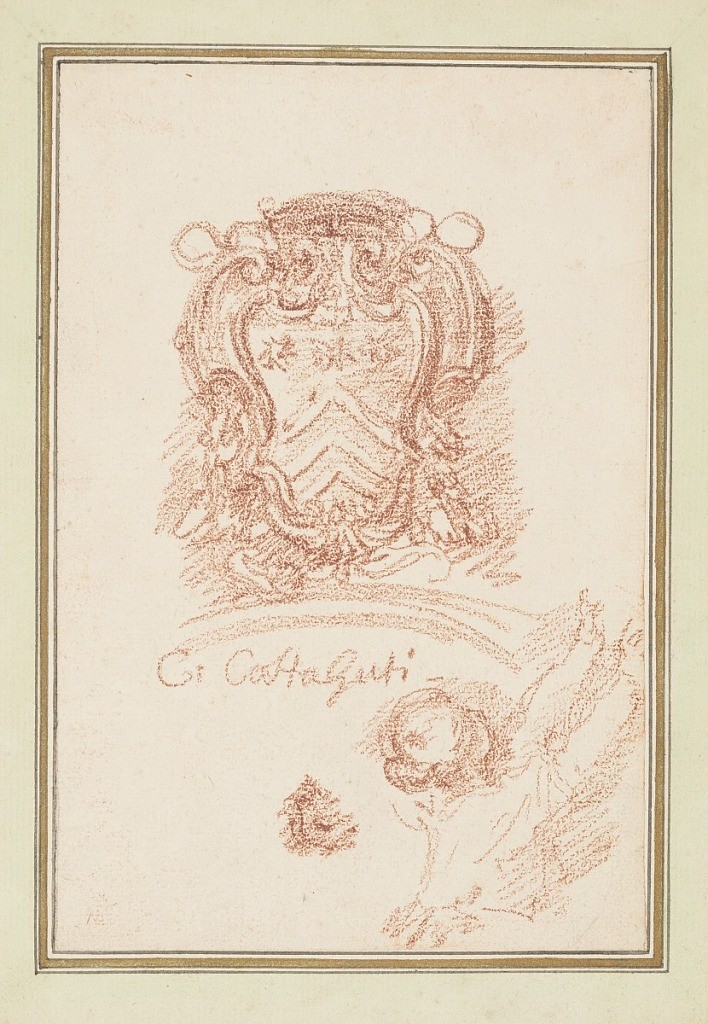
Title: Costaguti coat of arms and part of a female figure
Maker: Jean-Robert Ango, French, active in Rome 1759 –1770, d. 1773
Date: ca. 1759–70
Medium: Red chalk on paper
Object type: Drawing
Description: Escutcheon in the center and below, a female figure from the waist up. She is turned away and extends her arms up. A name is written below the escutcheon.